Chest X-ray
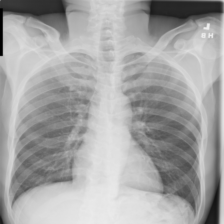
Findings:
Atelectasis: negative
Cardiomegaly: negative
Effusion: negative
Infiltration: negative
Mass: negative
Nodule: negative
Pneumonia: negative
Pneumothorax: negative
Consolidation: negative
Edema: negative
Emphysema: negative
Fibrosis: negative
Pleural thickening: negative
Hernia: negative